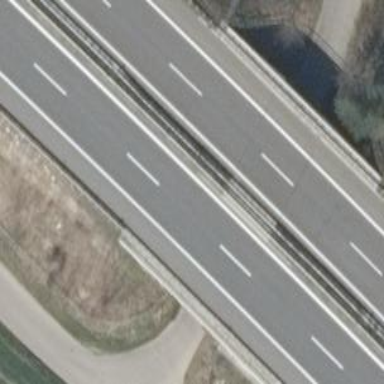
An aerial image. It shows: It's motorway area.